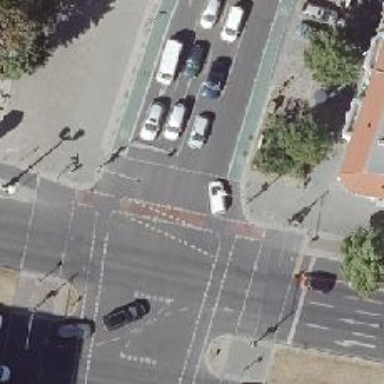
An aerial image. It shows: Tertiary road with asphalt surface. It has sidewalks on both sides and exclusive cycle lanes on both sides as well.